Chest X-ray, PA view. Patient: 43 years old, sex M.
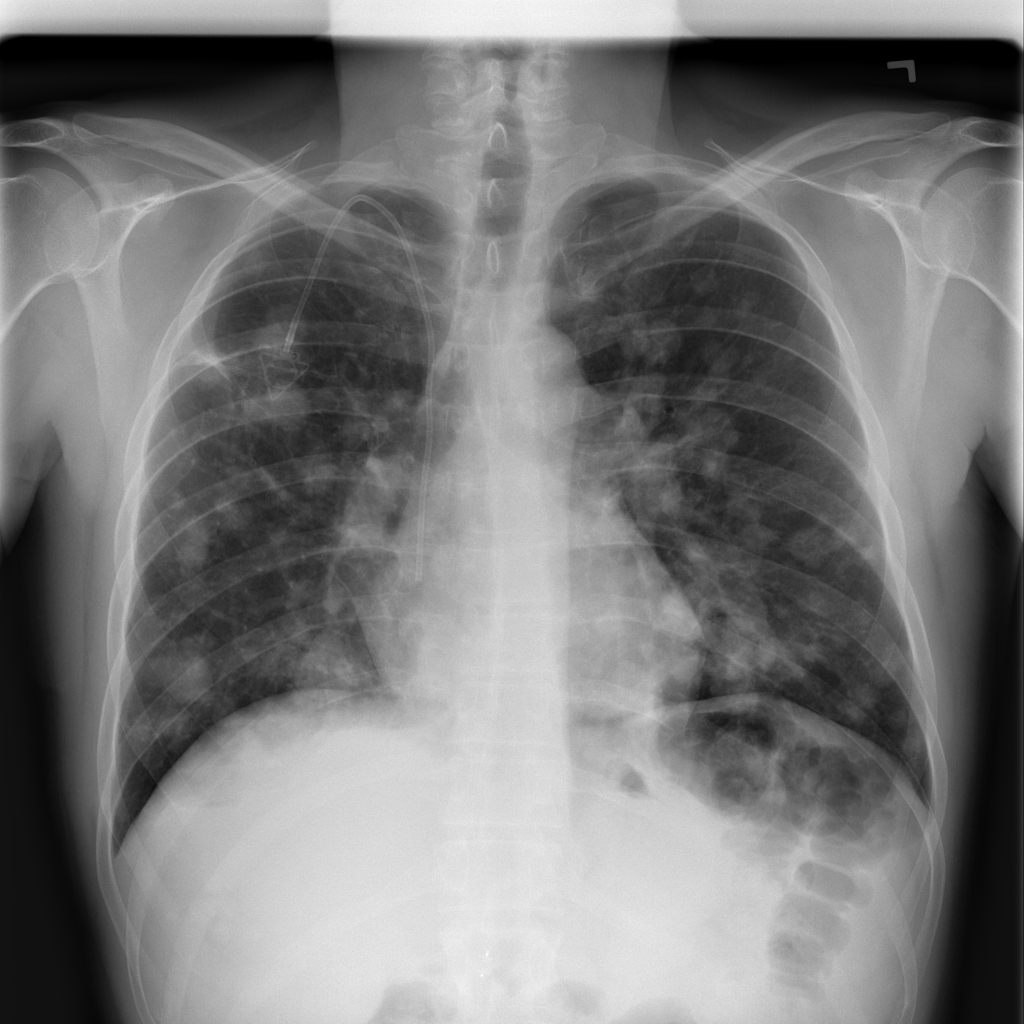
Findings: Nodule